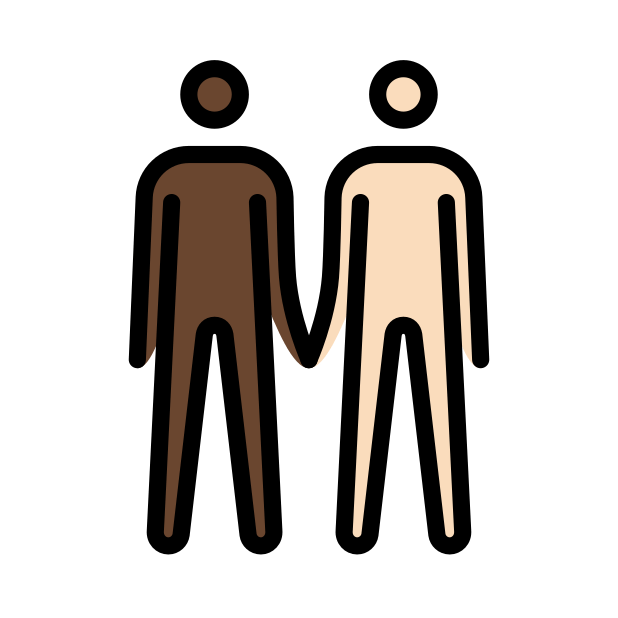
men holding hands: dark skin tone, light skin tone